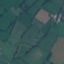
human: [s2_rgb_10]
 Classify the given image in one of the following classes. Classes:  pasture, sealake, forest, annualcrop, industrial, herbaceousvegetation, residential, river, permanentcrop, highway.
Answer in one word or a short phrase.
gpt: Pasture